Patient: sex M, age 34
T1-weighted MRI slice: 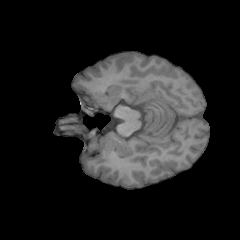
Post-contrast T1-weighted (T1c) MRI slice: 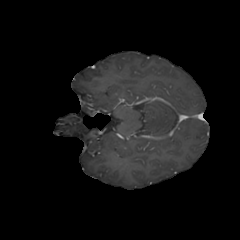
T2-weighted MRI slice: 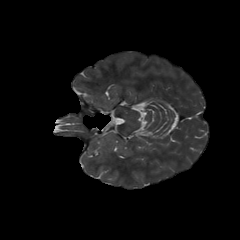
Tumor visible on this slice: no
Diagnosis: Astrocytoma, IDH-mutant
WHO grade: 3